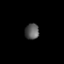
Tissue: prostate
Cell type: T cells
Senescence score: 0.7708
Nuclear area (px): 221
Mean DAPI intensity: 87.629